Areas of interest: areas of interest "Fortune Plaza"
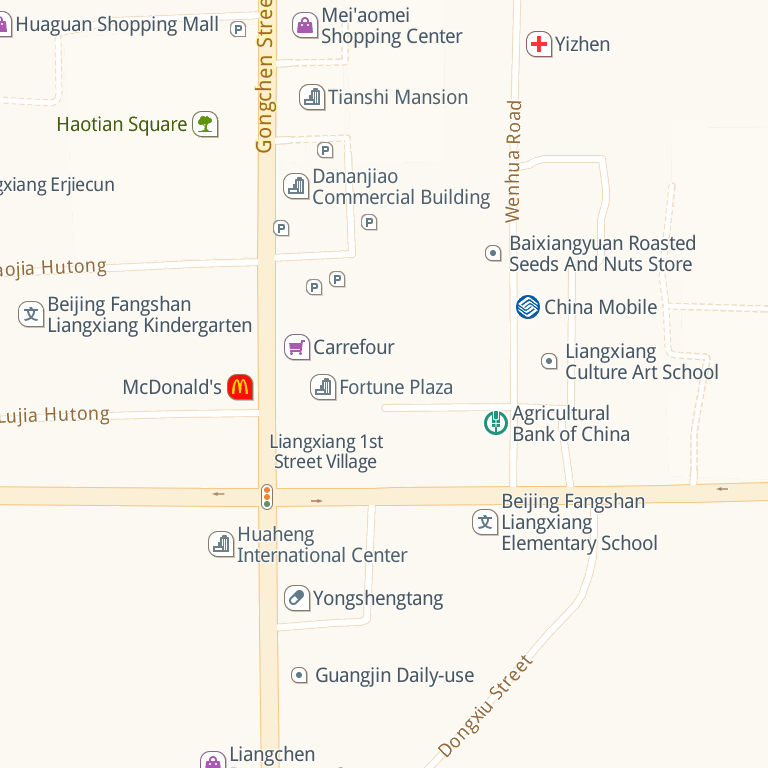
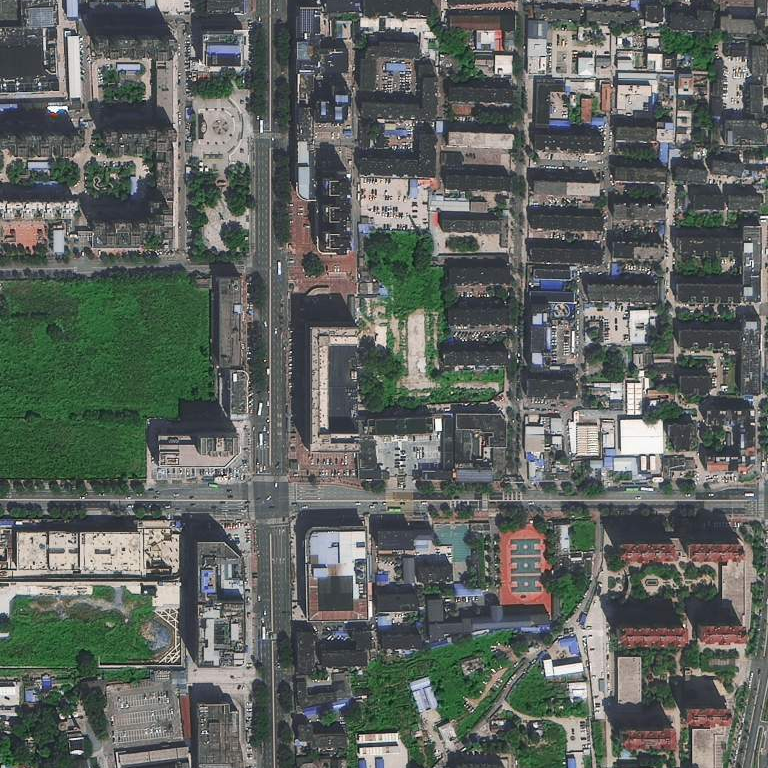